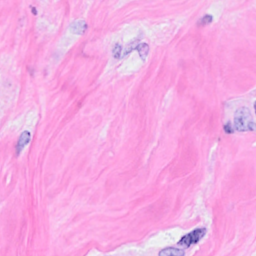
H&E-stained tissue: Breast